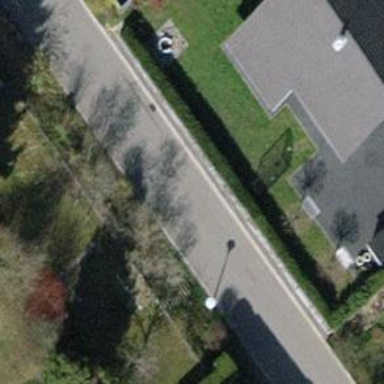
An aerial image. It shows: Smooth asphalt road in residential area.